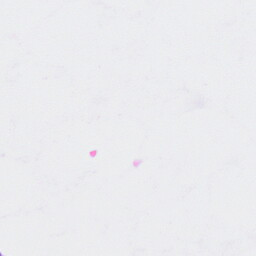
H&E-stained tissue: Cervix